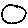
Label: moon